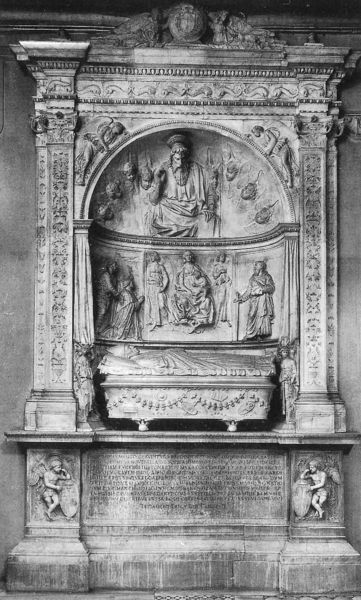
Titel: Grabmal des Kardinals Roverella
Künstler: Giovanni Dalmata
Standort: Rom, S. Clemente (EU - I - Latium)
Schlagwörter: gott, mann, menschen, grau, säulen, ornament, bart, stein, kirche, sitzend, rund, amphore, amphoren, engel, skulptur, vase, relief, bogen, italien, pilaster, figuren, papst, tafel, inschrift, ornamente, foto, nische, schwarzweiss, kugel, rom, fries, sarg, christus, grab, heilige, konkav, konvex, schrein, grabmal, sarkophag, epitaph, ausbuchtung